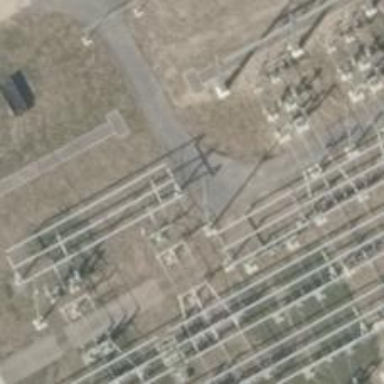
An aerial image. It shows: Power line with three cables configured as busbar.